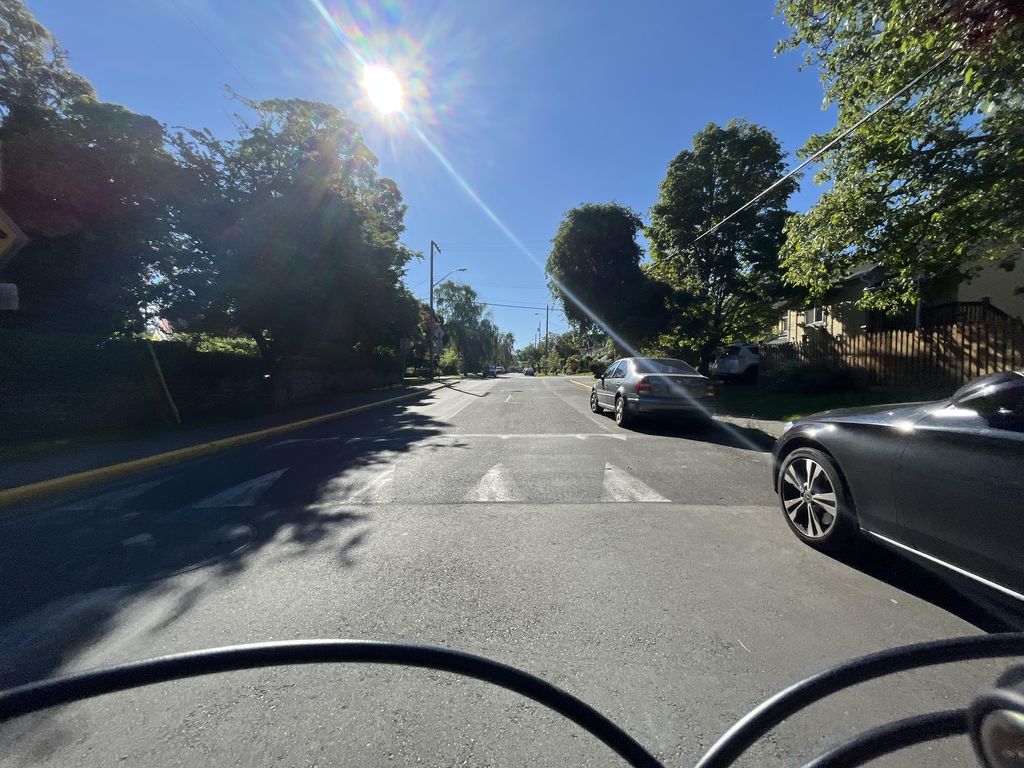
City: victoria